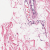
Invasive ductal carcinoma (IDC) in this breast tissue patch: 0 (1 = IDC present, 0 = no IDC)